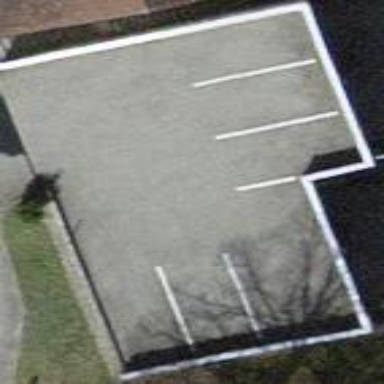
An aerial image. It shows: Service building.